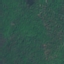
Label: Forest